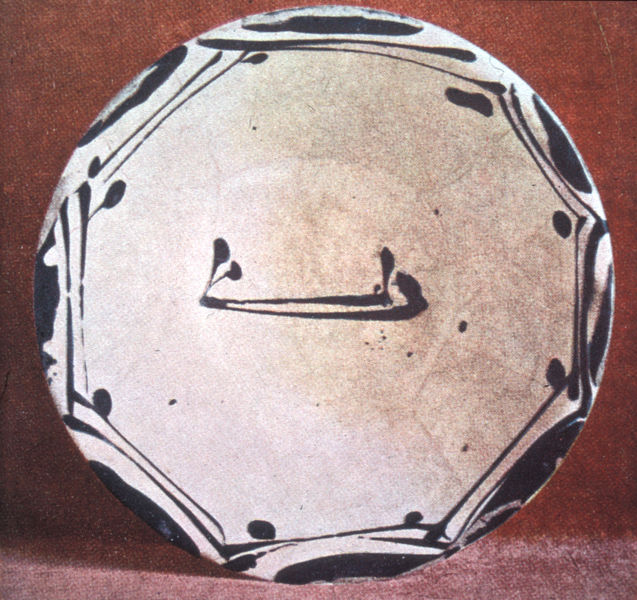
Titel: Keramik aus Samarra (Blau und Weiss)
Künstler: unbekannt
Standort: Paris
Institution: Louvre
Schlagwörter: blau, schatten, weiß, braun, bunt, hell, hintergrund, licht, mitte, nacht, schwarz, tisch, vordergrund, zeichen, zeichnung, rot, beige, malerei, muster, ornament, alt, wand, rahmen, schale, schüssel, stehen, teller, bild, stehend, hübsch, kreis, rund, keramik, ton, sprung, japan, schrift, fahne, abstrakt, modern, risse, farbe, grafik, siebdruck, linien, rand, essen, dick, jugendstil, dekor, ornamente, verzierung, tasse, platte, japanisch, schriftzeichen, striche, bemalt, foto, fotografie, photographie, punkte, gemustert, tusche, deckel, haken, eckig, porzella, porzellan, orient, orientalisch, linie, steht, schlicht, asien, deko, geschirr, scheibe, schwarz-weiß, grafisch, strich, tupfen, asiatisch, leinwand, tinte, photo, senkrecht, chinesisch, kunstgewerbe, arabisch, obstschale, zentrum, steingut, bemalung, mittelfeld, tellerrand, ornamentik, verzeirung, kunsthandwerk, objekt, kleckse, glasur, islam, persien, gebrannt, oktogon, achteck, steinzeug, töpfern, tief, kratzer, mittig, sprünge, abstakt, islamisch, iran, persisch, unregelmäßig, suppenteller, kaligraphie, iranisch, töpferware, fond, gebrauchskunst, oriantalisch, schwarze punkte, brauner hintergrund, sceibe, tiefer teller, drops